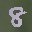
Label: 8